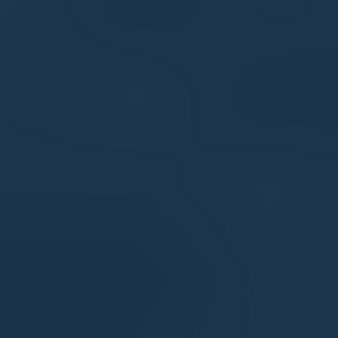
Label: other